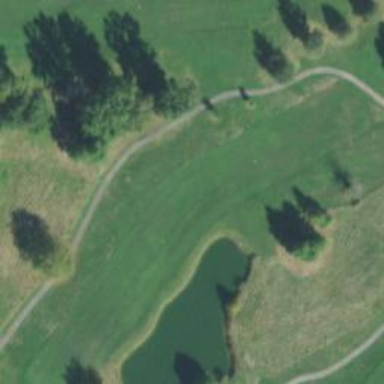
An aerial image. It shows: View of golf hole.